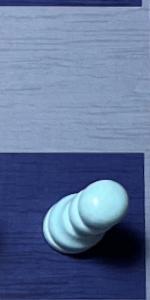
Label: Pawn_White